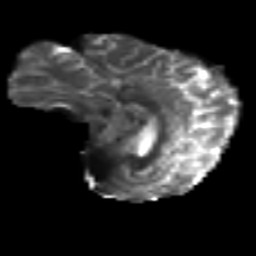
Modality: T2w
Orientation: sagittal
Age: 47
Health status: ill
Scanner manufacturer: philips
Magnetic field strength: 3 T
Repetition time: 9 s
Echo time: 0.127 s